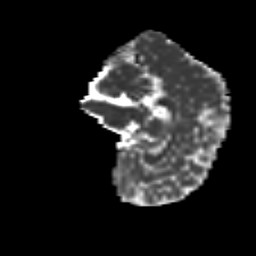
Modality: MD
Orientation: sagittal
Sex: female
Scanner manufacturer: siemens
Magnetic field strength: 3 T
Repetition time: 5 s
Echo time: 0.071 s